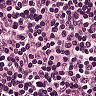
Metastatic tissue present: no